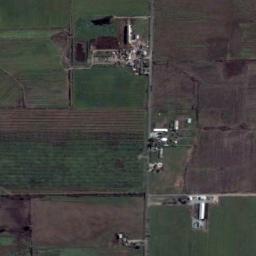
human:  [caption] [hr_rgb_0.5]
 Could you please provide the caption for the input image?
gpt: Many green and brown mixed-sized rectangular farm fields with buildings on the side .

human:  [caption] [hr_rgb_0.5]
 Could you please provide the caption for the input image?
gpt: There are some green and bare rectangular farmland .

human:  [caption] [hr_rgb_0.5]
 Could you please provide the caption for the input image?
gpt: There are some buildings beside rectangular farmlands .

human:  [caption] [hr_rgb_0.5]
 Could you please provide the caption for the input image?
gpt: Some rectangular farmlands of different colors and sizes are neatly arranged on the ground and some houses are surrounded by these farmlands .

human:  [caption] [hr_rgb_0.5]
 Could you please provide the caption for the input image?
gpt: There are some green rectangular farmlands .